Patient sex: F
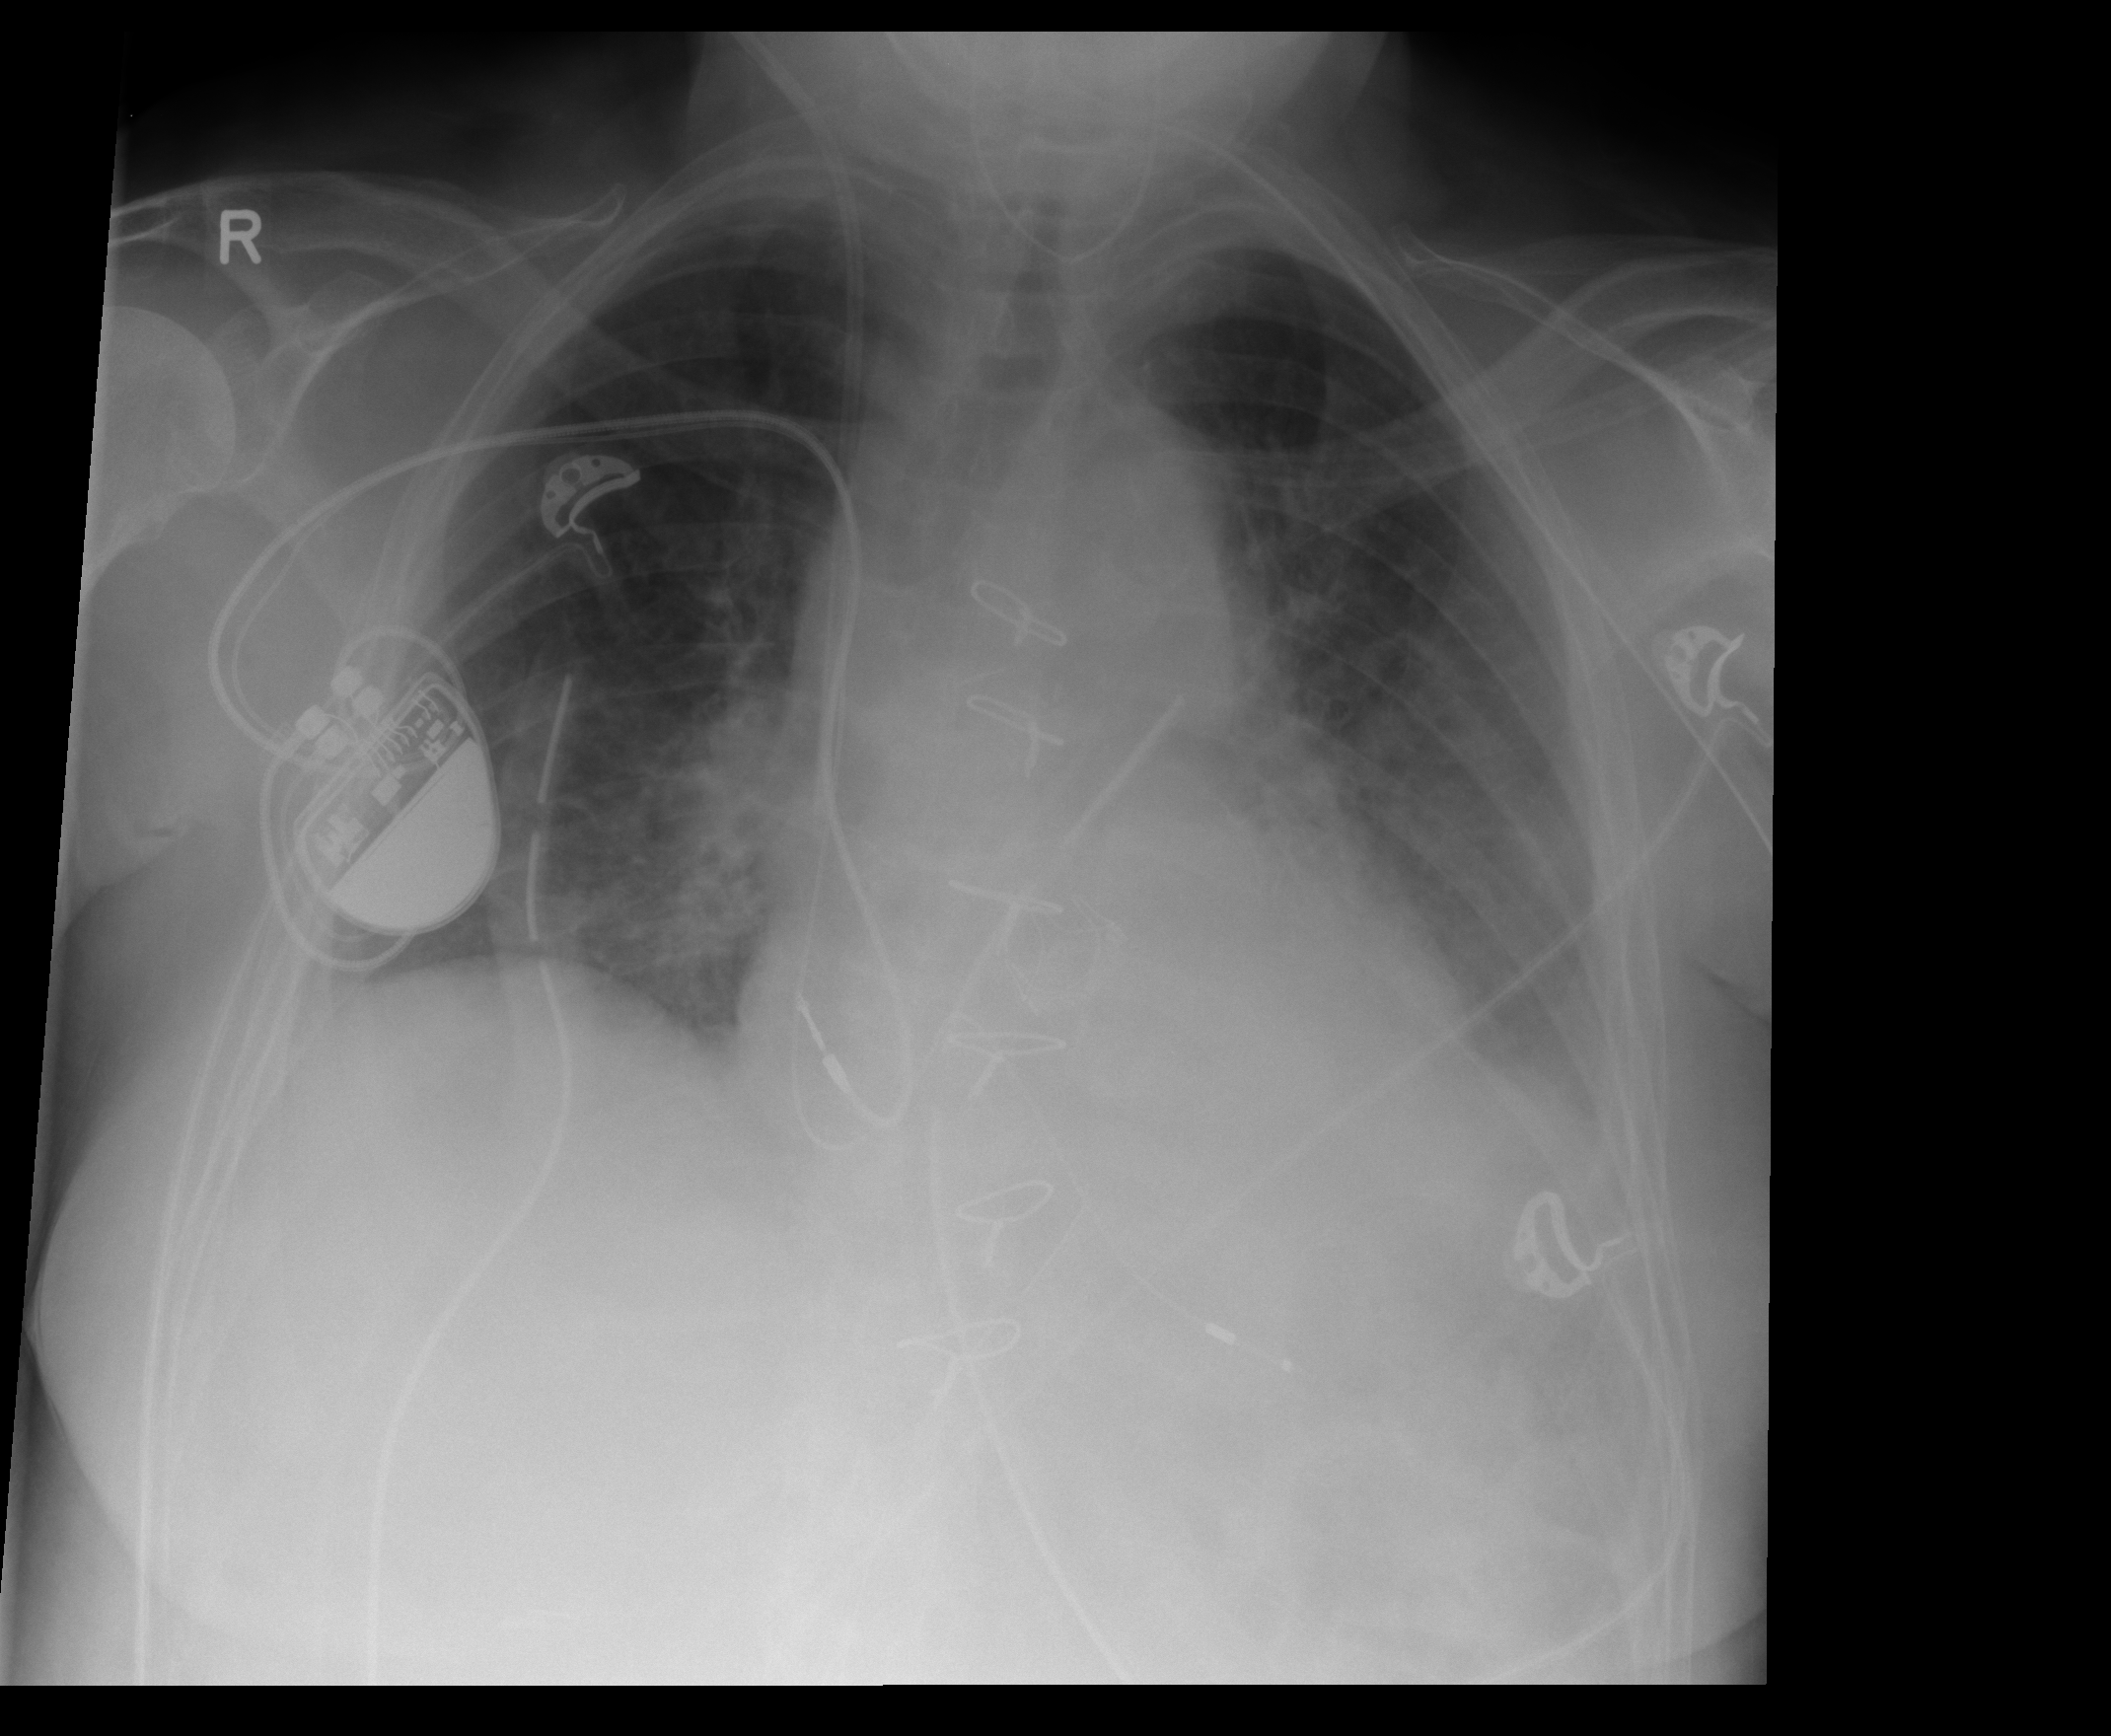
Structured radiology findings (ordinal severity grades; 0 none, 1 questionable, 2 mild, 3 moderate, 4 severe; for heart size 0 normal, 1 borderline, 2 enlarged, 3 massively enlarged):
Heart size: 2
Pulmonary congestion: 2
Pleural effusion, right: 2
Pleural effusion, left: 2
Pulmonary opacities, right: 0
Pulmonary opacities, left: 0
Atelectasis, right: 2
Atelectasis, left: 2